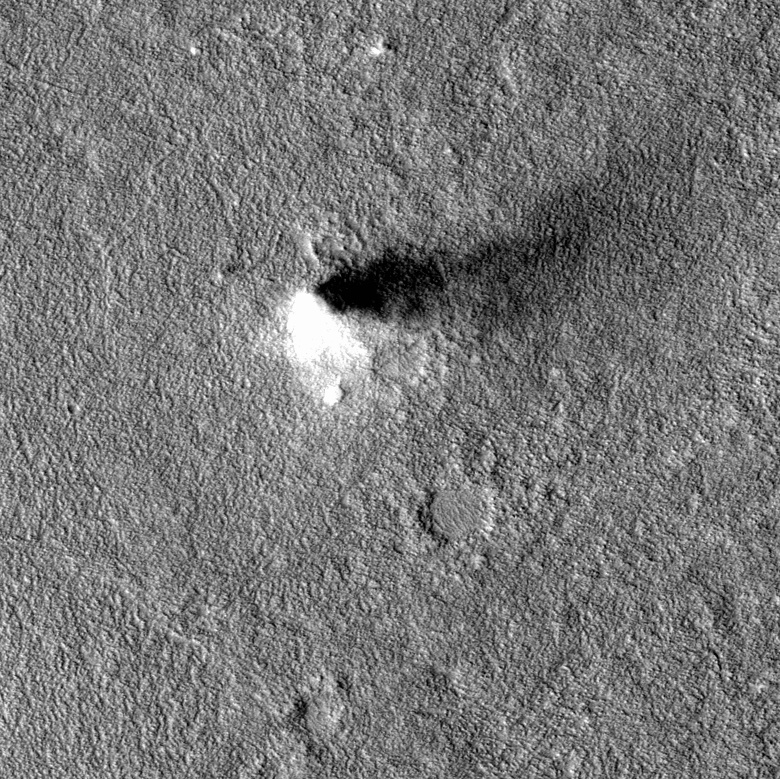
Label: dustdevil